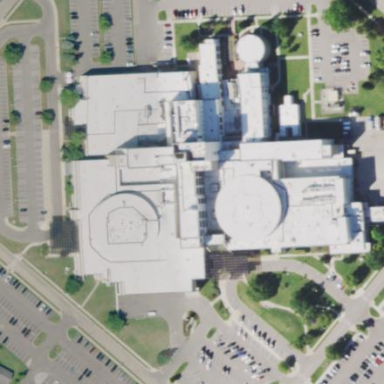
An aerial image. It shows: Hospital building.